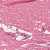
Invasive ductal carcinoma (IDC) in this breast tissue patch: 0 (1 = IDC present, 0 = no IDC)